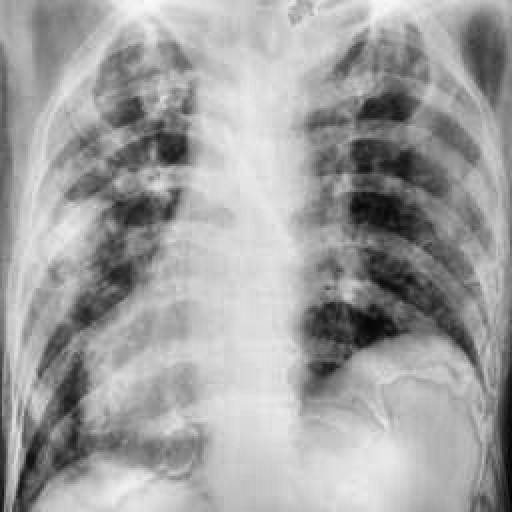
Finding: TUBERCULOSIS